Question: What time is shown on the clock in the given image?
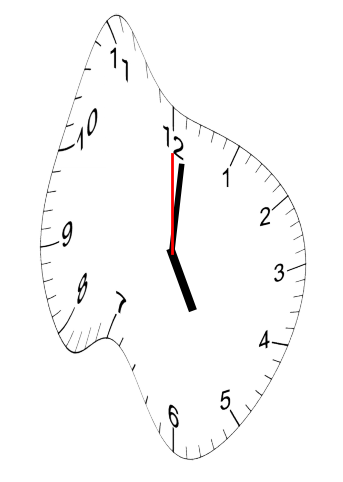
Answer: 05:01:00